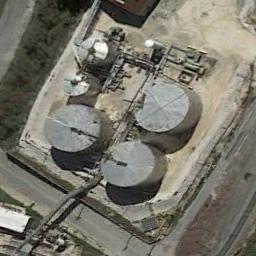
Label: storage tanks